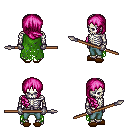
a pixel art fantasy rpg character, male body template, skeleton, green tattered cape, teal pants, pink right-swept hairstyle, metal gloves, brown slippers, spear, four views (front, back, left, right), 2x2 character sprite sheet, small pixel art, hard edges, no anti-aliasing